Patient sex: M
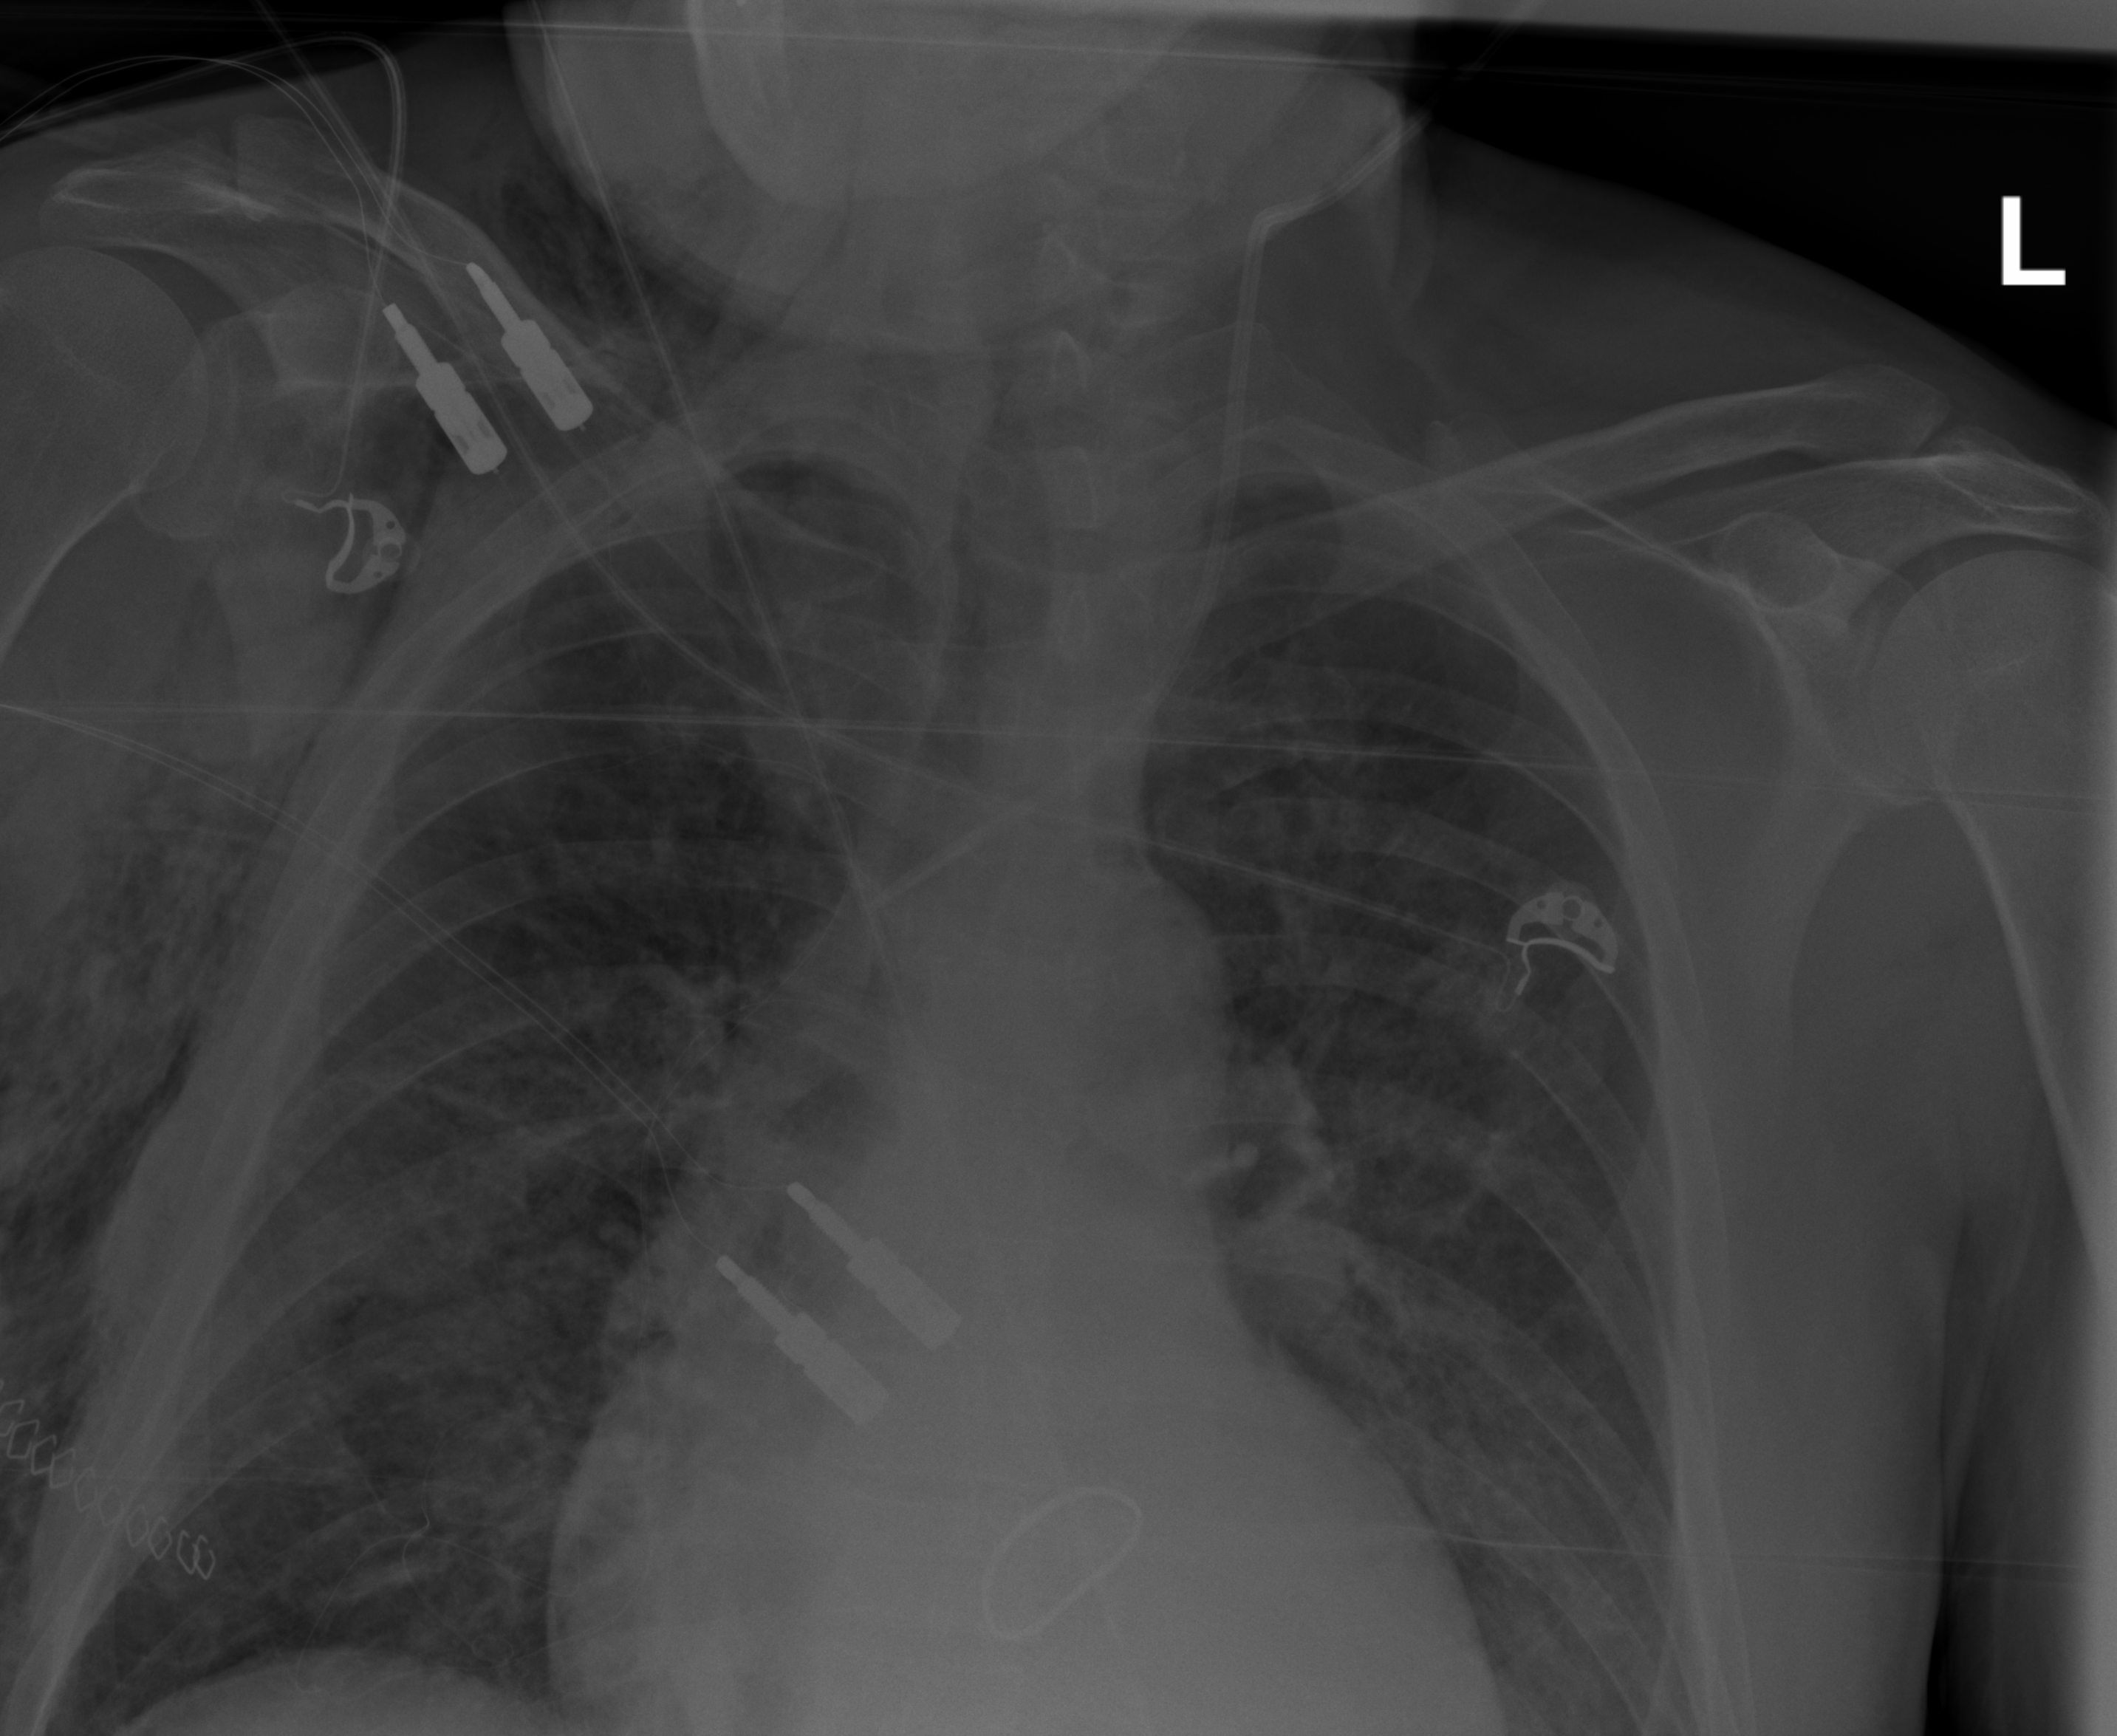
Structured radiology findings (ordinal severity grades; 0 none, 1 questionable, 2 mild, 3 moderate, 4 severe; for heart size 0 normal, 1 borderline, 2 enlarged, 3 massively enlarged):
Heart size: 1
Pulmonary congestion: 0
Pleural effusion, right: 2
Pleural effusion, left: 0
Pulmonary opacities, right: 2
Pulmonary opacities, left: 2
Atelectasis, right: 2
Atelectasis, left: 2